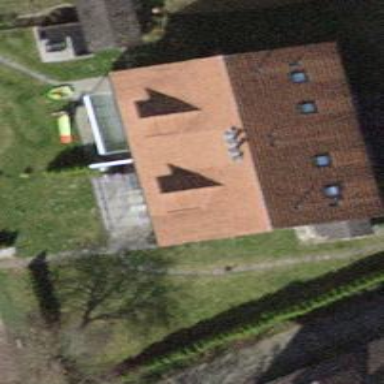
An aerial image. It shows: Semidetached house with gabled roof.